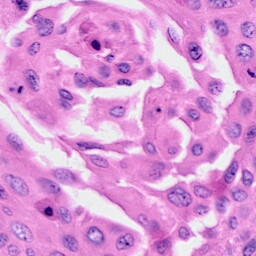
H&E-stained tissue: Cervix